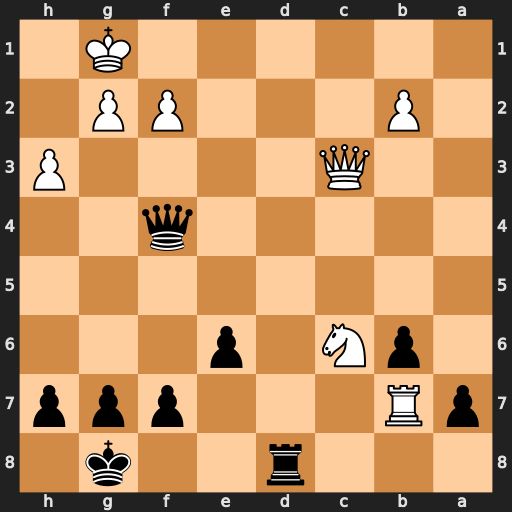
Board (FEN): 3r2k1/pR3ppp/1pN1p3/8/5q2/2Q4P/1P3PP1/6K1
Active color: b
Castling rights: -
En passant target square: -
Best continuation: Rd1+ Qe1 Rxe1#